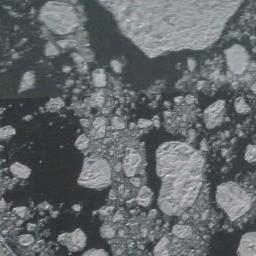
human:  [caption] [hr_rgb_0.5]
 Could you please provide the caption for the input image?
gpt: Sea ice is surrounded by water .

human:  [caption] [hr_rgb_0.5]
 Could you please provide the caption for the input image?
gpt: A lot of sea ice of different sizes gathers together and the color of the seawater is deep blue .

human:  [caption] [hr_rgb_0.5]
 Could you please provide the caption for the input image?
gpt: There are many ice on the dark green sea .

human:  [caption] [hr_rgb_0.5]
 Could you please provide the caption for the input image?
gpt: Countless ice cubes of all sizes are closely connected into a large piece floating on the deep blue sea .

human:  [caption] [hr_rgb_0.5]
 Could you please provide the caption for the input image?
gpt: There are some sea ice linked into sheets .